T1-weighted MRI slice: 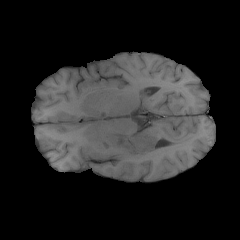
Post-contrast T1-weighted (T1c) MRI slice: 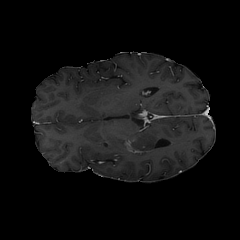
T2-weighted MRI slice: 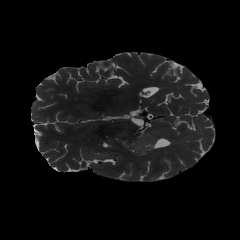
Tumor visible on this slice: yes